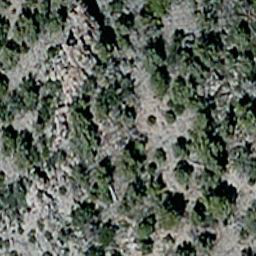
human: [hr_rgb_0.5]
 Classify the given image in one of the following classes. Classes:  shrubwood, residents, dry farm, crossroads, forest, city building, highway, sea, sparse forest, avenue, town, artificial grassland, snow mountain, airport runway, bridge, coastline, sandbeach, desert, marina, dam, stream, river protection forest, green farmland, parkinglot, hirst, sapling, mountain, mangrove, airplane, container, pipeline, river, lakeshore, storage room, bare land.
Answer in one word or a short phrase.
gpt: sparse forest